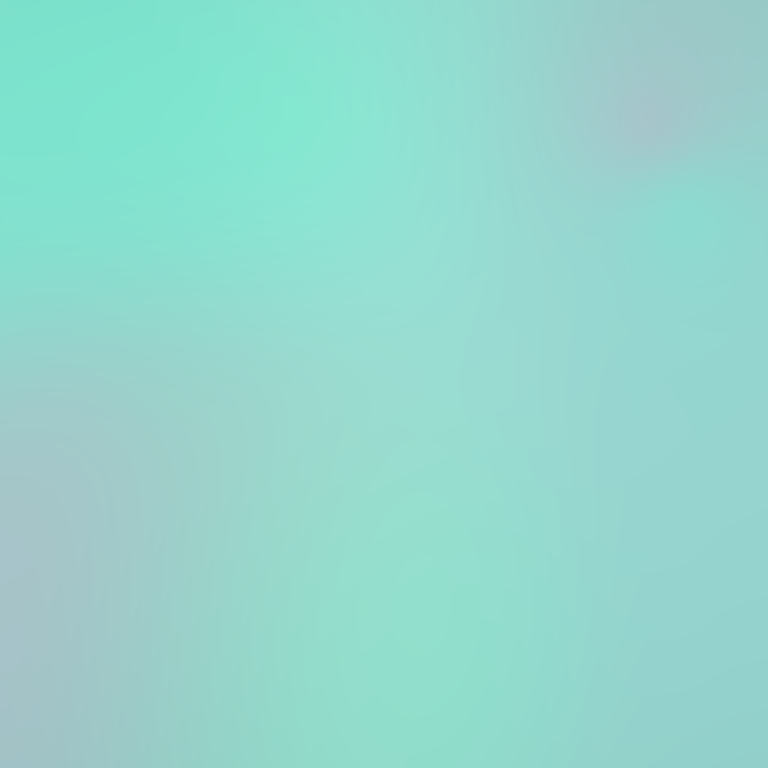
Abstract light effect, smooth gradient from soft teal to light gray, calm atmosphere, diffuse light, no room, no furniture, no objects.